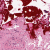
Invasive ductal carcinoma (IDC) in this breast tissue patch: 0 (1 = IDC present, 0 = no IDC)